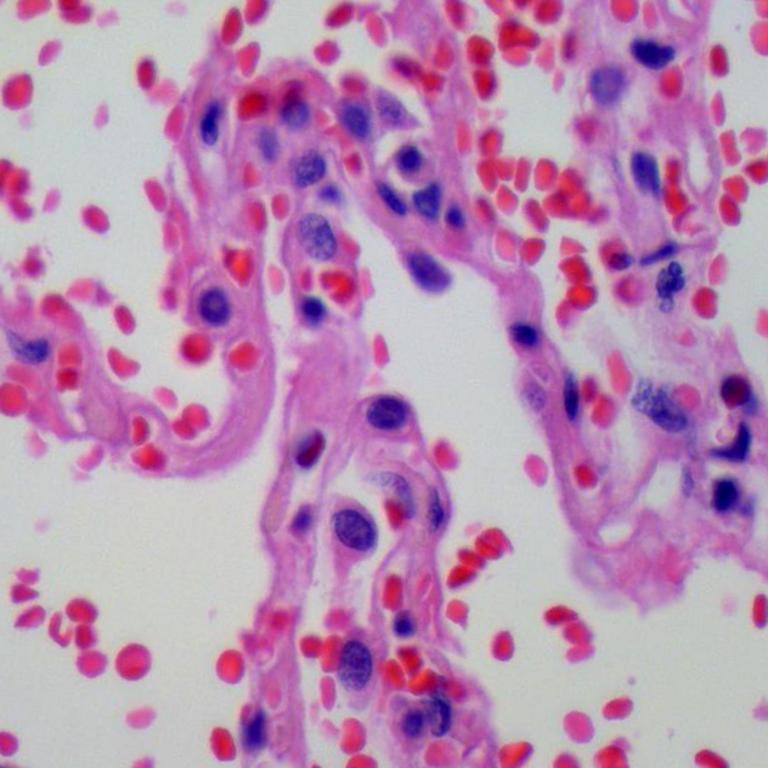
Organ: lung
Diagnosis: benign